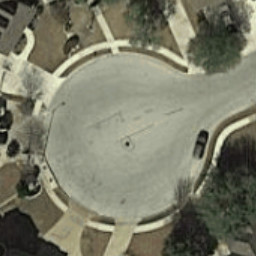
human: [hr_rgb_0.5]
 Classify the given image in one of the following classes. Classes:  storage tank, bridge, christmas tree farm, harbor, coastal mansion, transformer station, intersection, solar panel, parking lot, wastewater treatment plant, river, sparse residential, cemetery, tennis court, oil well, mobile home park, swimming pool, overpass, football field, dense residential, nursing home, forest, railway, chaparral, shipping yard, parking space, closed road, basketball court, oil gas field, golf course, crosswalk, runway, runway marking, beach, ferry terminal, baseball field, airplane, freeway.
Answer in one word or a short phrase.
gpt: closed road